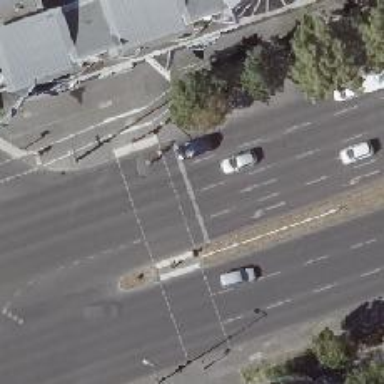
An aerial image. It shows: Road with traffic signals.